Question: I have a 'LinearLayout' which contains a set of buttons: first one is a simple 'ImageButton' and others are ImageButton subclasses which only contain some custom logic (presentation is not overidden). All images have the same sizes ('50dp'), but the first one is drawn larger than it is. Did someone face such trouble?
this layout is also used for tablets and everything is ok there. I really disappointed.
I'll leave it here for the case if someone else will face such troubles. I made a silly typo in a drawable name. Be careful with the filenames.
<URL>

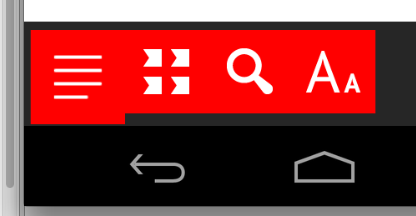
Answer: When I've had that problem, I had a misnamed file in one of the drawables folders.